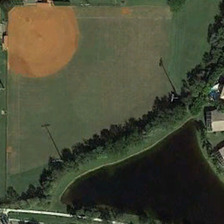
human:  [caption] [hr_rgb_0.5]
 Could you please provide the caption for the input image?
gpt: the base ball field is surrounded by many green trees .

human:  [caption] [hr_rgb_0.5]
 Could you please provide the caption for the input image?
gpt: a baseball field is near a row of green trees and a pond .

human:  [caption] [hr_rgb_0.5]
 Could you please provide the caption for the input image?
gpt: the base ball field is surrounded by many green trees .

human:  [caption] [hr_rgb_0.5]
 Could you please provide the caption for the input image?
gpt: a baseball field is near a row of green trees and a pond .

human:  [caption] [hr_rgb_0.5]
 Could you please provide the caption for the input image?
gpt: a baseball field is near a row of green trees and a pond .